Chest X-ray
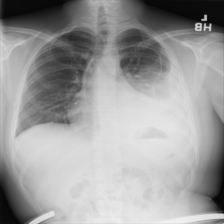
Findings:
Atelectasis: negative
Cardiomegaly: negative
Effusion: positive
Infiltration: negative
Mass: negative
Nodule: negative
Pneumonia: negative
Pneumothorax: negative
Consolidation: negative
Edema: negative
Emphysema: negative
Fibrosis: negative
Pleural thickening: negative
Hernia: negative